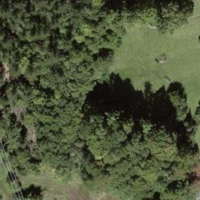
EUNIS habitat code: 41
Species observed at this site:
Teucrium scorodonia